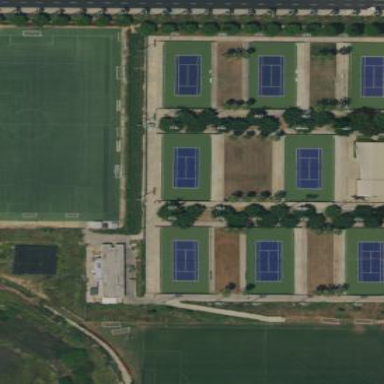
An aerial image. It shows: Tennis court on the leisure land pitch.